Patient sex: M
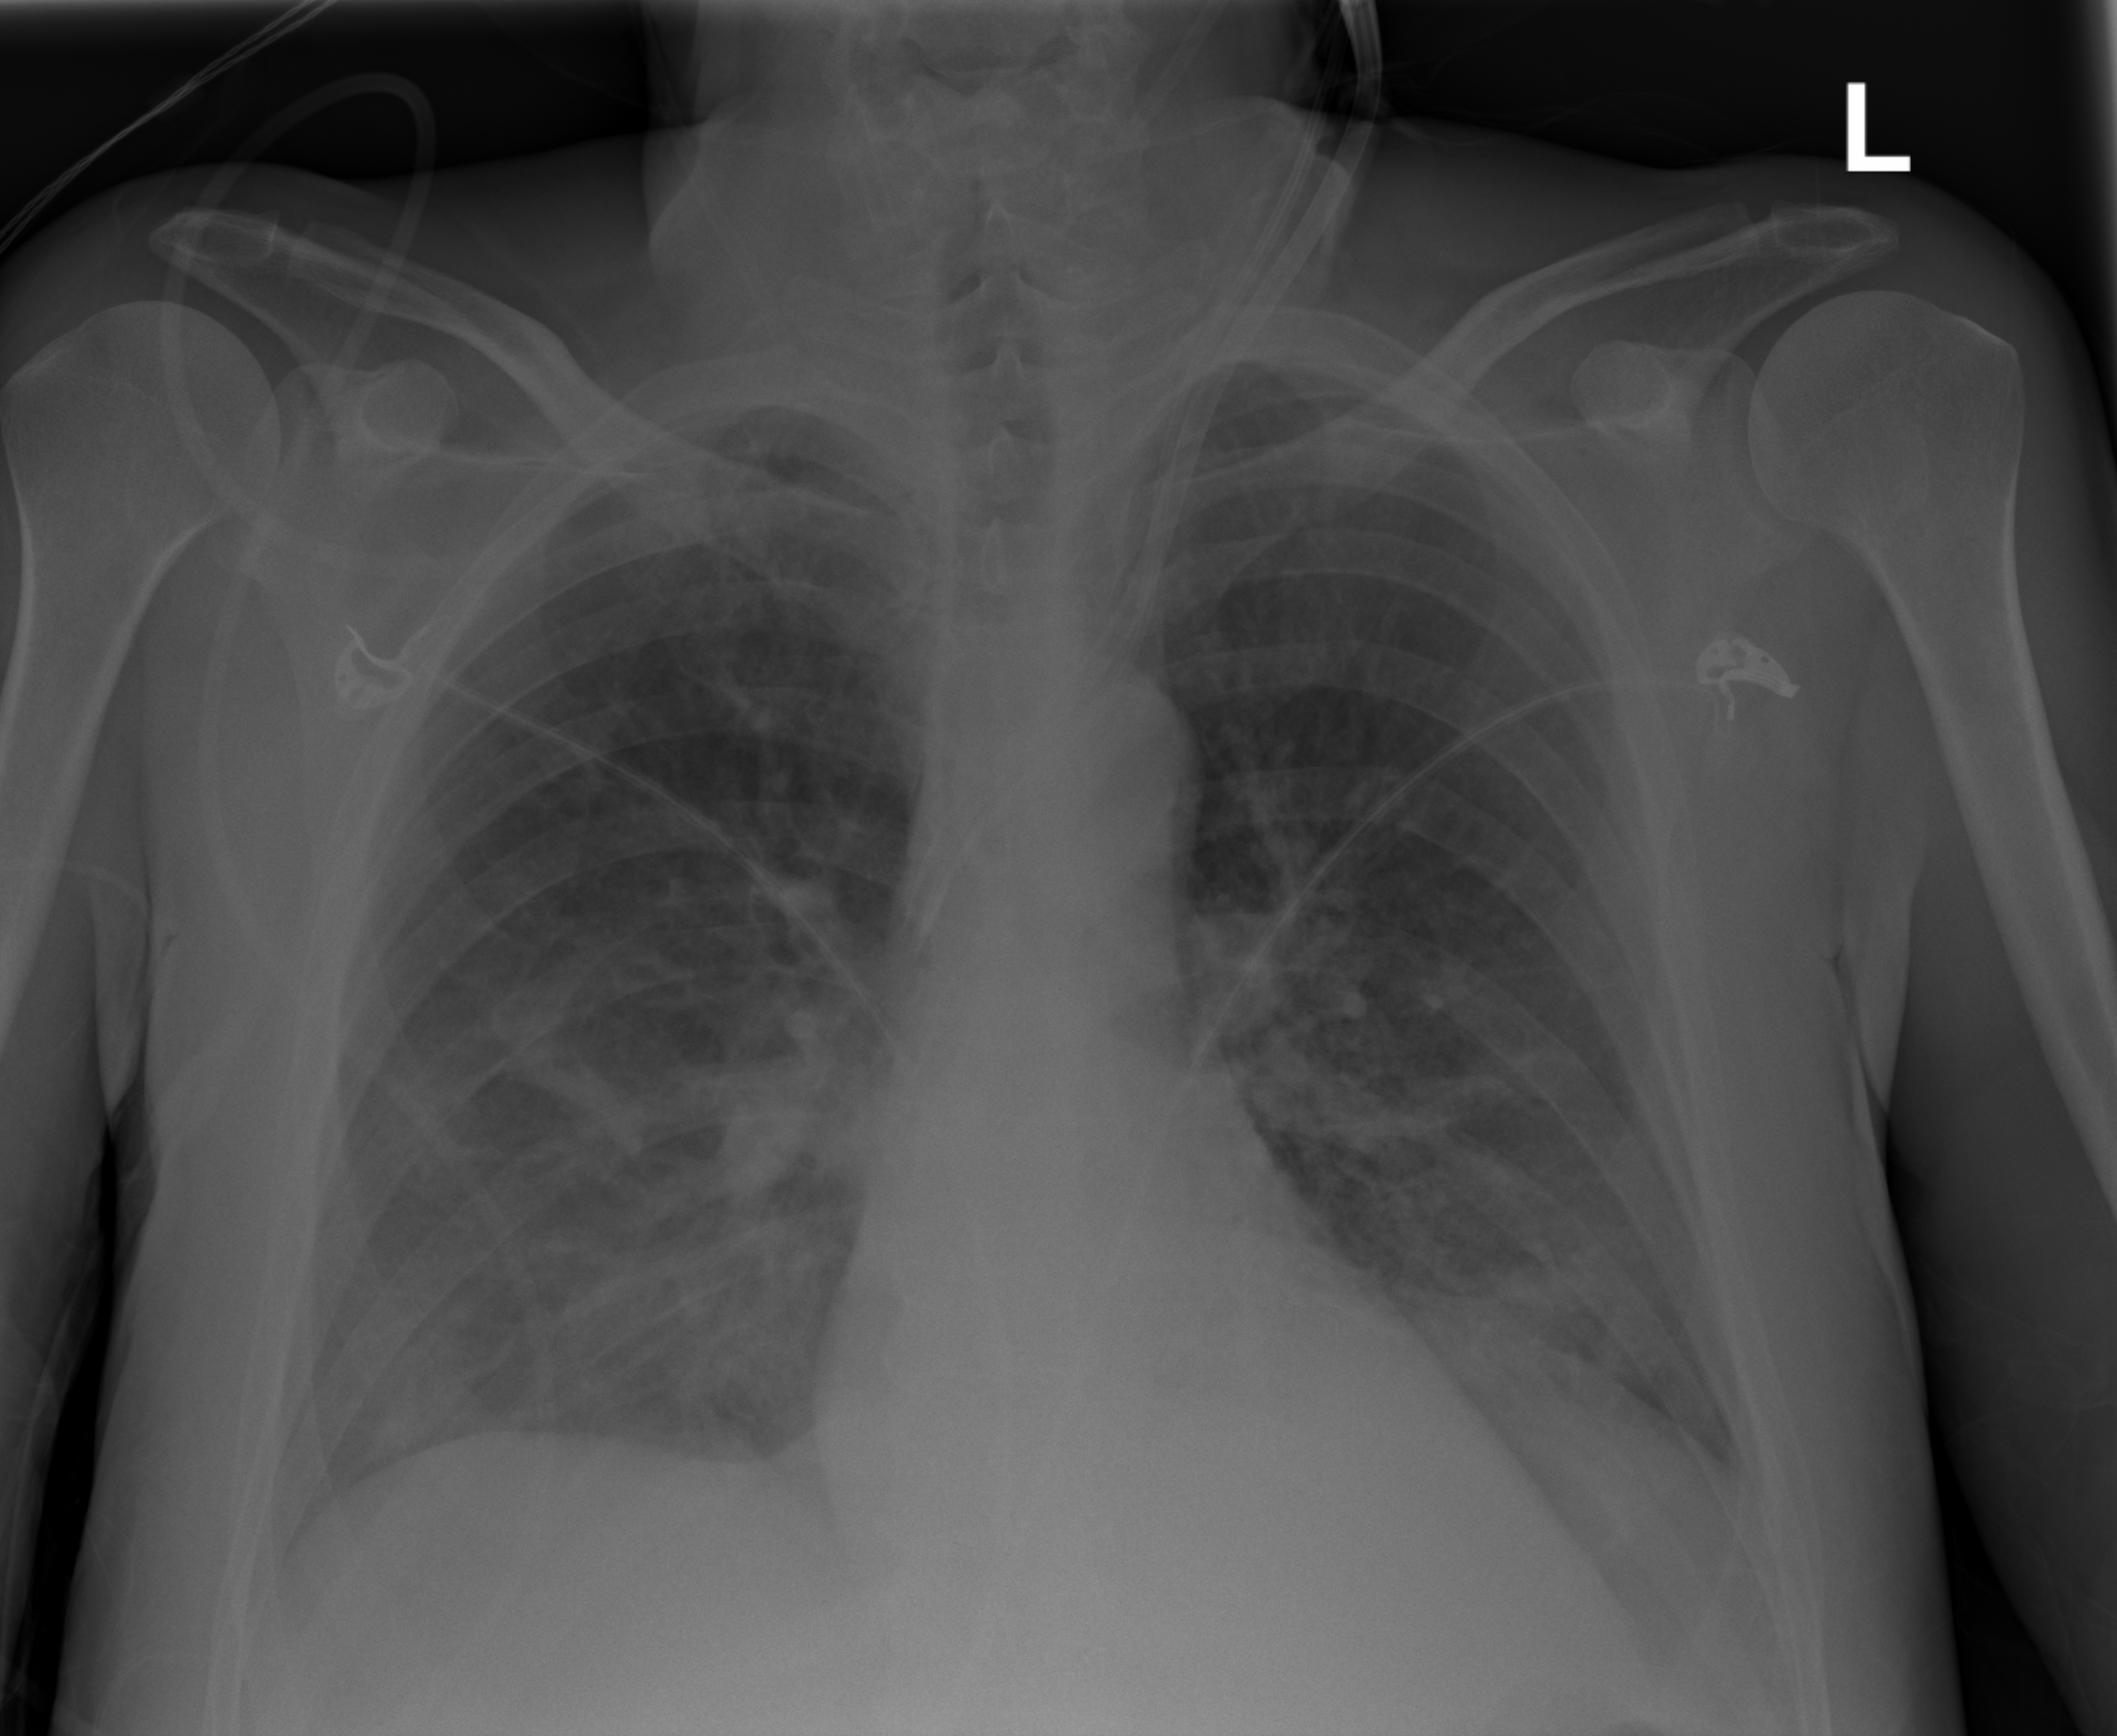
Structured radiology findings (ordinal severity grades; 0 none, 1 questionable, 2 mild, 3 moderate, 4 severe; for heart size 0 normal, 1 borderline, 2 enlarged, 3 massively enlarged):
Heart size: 0
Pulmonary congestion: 2
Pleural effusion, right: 2
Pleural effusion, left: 2
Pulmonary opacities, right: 0
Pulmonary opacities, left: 0
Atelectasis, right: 2
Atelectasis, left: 2